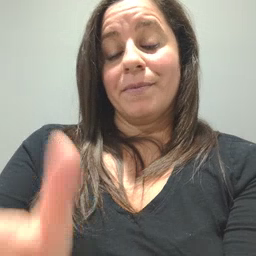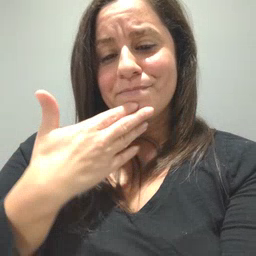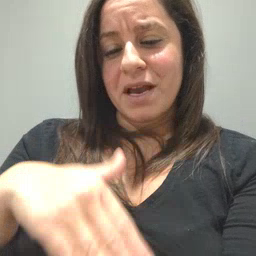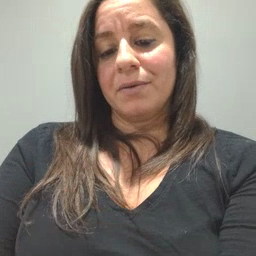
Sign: bad